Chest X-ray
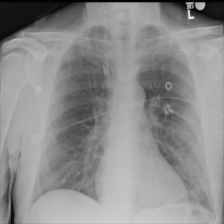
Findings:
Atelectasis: negative
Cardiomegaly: negative
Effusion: negative
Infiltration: negative
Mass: negative
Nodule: negative
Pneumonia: negative
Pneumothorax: negative
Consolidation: negative
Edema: negative
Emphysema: negative
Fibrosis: negative
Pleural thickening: negative
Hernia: negative